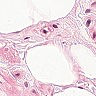
Metastatic tissue present: no